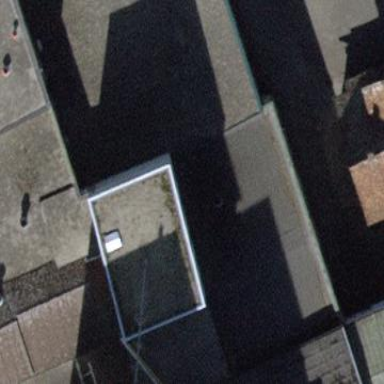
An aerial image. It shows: Part of building.